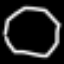
Label: octagon